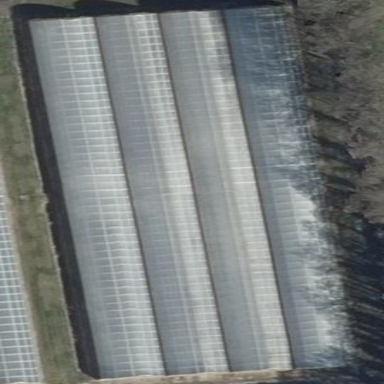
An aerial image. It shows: Greenhouse.